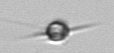
Label: Acanthoica_quattrospina